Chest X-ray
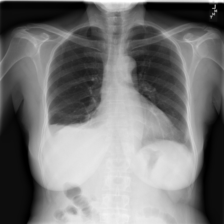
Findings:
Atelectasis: negative
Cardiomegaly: negative
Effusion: positive
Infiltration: positive
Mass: negative
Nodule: negative
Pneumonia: negative
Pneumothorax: negative
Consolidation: negative
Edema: negative
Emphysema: negative
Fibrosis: negative
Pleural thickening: negative
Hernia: negative